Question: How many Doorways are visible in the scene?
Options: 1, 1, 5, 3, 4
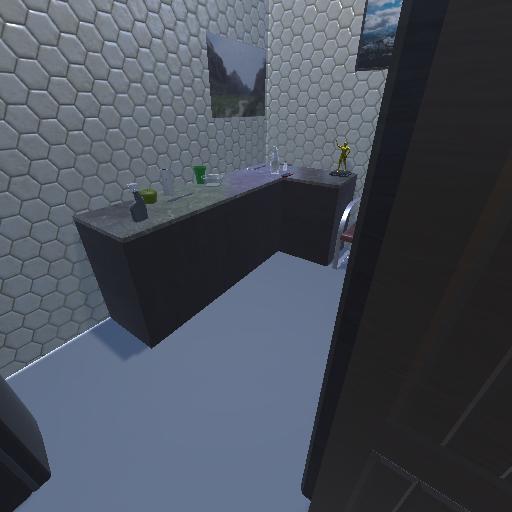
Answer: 1